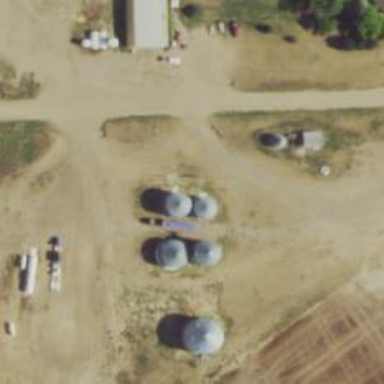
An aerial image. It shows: Silo.